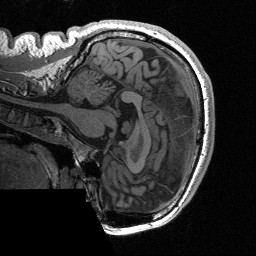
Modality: T1w
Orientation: sagittal